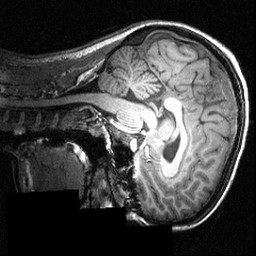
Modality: T1w
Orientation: sagittal
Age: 23
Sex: female
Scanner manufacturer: siemens
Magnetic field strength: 3.951 T
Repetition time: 1.5 s
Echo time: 0.00335 s